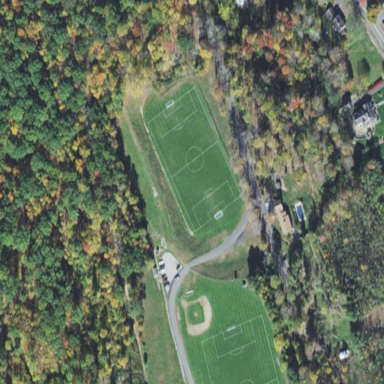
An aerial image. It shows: Soccer pitch for leisureland activities.